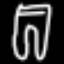
Label: pants